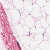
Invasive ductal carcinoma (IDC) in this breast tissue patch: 0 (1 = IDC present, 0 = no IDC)